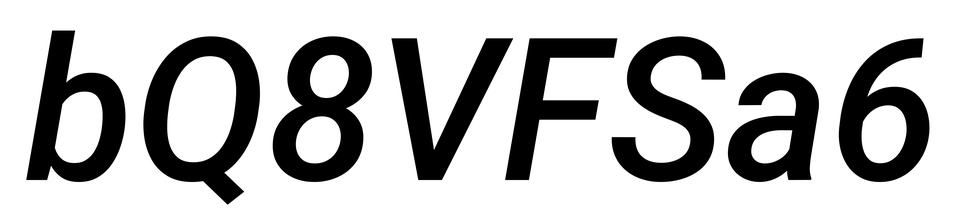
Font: Roboto-Italic_Medium_Italic